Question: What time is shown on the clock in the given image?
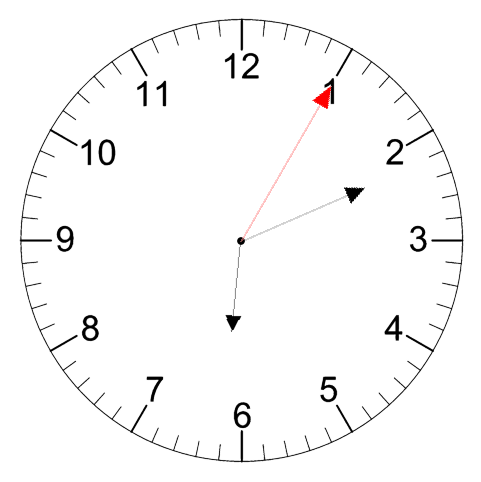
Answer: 06:11:05